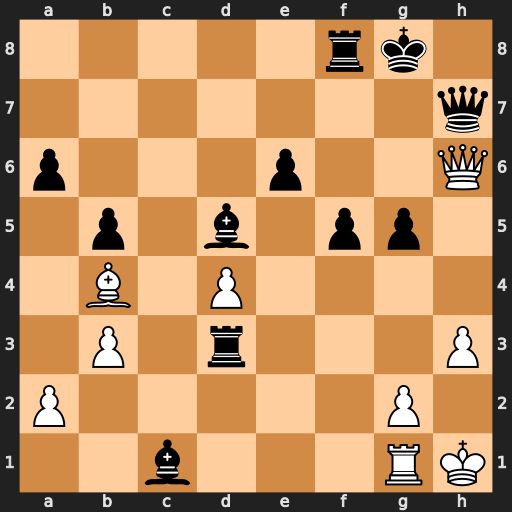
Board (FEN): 5rk1/7q/p3p2Q/1p1b1pp1/1B1P4/1P1r3P/P5P1/2b3RK
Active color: w
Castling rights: -
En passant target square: -
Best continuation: Qxf8#